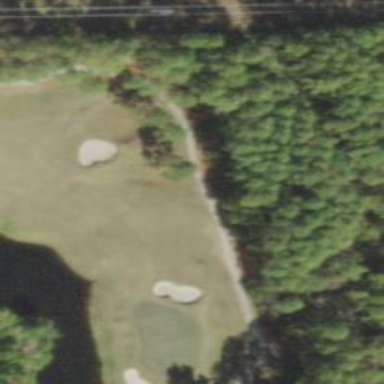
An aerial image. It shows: Path for golf carts.